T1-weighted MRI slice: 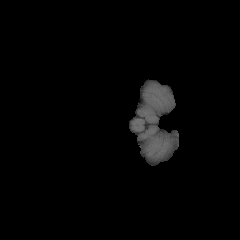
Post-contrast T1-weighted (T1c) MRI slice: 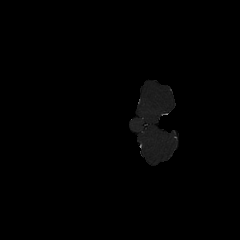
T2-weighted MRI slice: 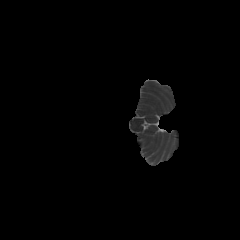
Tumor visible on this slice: no